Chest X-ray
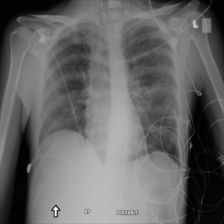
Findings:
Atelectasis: negative
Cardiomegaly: negative
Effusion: negative
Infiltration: negative
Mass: negative
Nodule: negative
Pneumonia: negative
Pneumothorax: negative
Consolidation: negative
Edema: positive
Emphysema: negative
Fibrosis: negative
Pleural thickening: negative
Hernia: negative